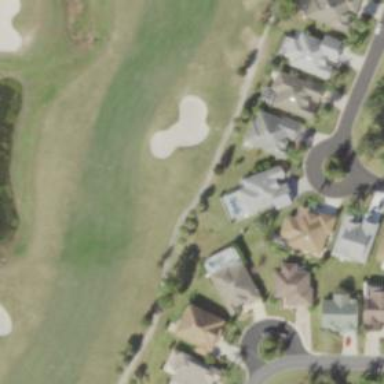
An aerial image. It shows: Path designated for golf carts.